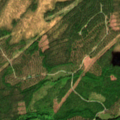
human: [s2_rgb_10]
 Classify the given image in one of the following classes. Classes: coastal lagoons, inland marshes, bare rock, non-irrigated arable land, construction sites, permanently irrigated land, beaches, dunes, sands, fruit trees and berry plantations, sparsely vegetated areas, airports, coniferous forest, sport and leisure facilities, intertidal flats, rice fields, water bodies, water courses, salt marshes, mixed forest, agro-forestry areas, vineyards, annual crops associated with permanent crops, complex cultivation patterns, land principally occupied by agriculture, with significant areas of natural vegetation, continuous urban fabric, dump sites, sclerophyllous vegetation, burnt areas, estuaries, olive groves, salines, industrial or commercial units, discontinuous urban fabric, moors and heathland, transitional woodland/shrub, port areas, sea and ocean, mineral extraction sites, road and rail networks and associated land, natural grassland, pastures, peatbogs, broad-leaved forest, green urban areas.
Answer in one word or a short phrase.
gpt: coniferous forest, mixed forest, transitional woodland/shrub, peatbogs